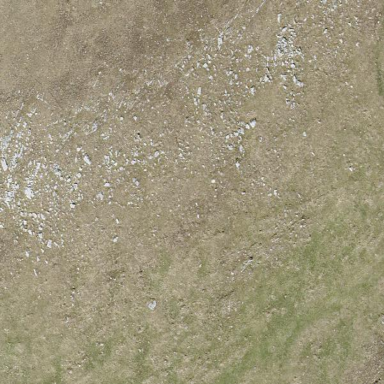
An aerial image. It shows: Landscape of bare rock.